Interaction volume radius: 10 \u00c5
Interaction volume height: 15 \u00c5
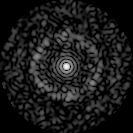
Disorder parameter: 0.8494